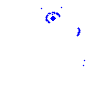
Particle: pion